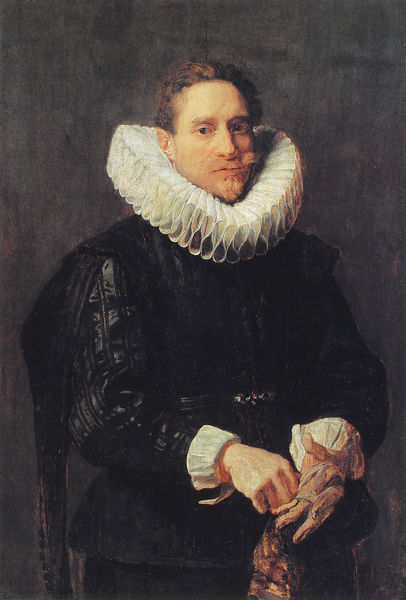
Titel: Porträt eines Mannes der einen Handschuh anzieht
Künstler: Anthony van Dyck
Institution: Dresden, Gemäldegalerie Alte Meister
Schlagwörter: hands, oil, white, aristocracy, black, collar, dark, face, hair, lace, nose, painting, portrait, robe, sitting, oil painting, brown, hand, glove, man, ear, head, young, armor, eyes, male, spain, spanish, chin, coat, mouth, scarf, beard, curls, jacket, injured, person, royal, cape, cheeks, neck, renaissance, england, eye, war, cloth, finger, fingers, ginger, lips, dutch, eyebrows, gentleman, gloves, iris, forehead, lord, royalty, ruffles, mustache, moustache, ruffle, ruff, european, hood, cuffs, neckline, nobleman, brows, curly, fencing, ees, thumb, brocade, black robe, englishman, rich man, high collar, color portrait, putting on golves, putting on gloves, black outfit, hiar, brokade